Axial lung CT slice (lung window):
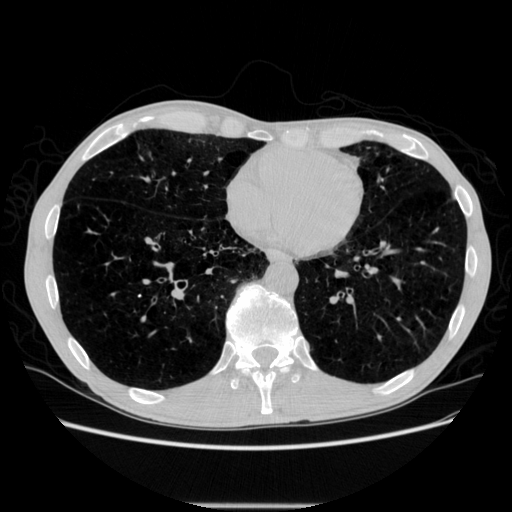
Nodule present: no